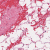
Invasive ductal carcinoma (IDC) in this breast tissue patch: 0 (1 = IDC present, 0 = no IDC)